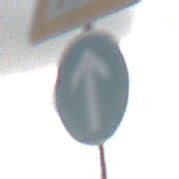
Verkehrszeichen: VorgeschriebeneFahrtrichtungGeradeaus
Zusatzzeichen oben: Arbeitsstelle
Umgebung: Outdoor, RoadRail
Tageszeit: SunriseSunset
Wetter: PartlyCloudy
Licht: Natural
Jahreszeit: NotSpecified
Kontrast: LowContrast